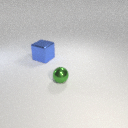
small green metal sphere to the right of large blue metal cube